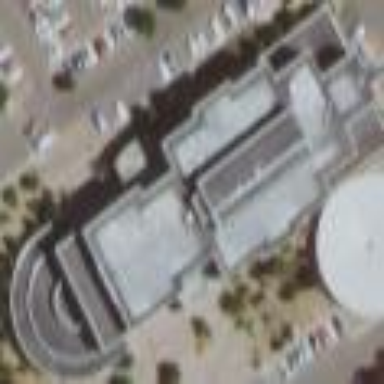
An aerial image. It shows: Government office building.